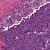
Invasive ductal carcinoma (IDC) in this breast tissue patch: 0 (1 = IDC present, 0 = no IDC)